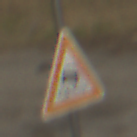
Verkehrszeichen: SchleuderOderRutschgefahr
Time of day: MorningAfternoon
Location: Outdoor (Suburban)
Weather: PartlyCloudy
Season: NotSpecified
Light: Natural